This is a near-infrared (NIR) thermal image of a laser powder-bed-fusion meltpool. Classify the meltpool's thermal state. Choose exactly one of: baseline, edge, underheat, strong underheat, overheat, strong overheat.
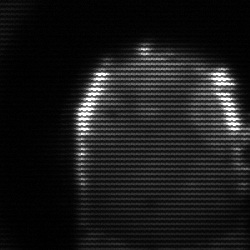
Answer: baseline